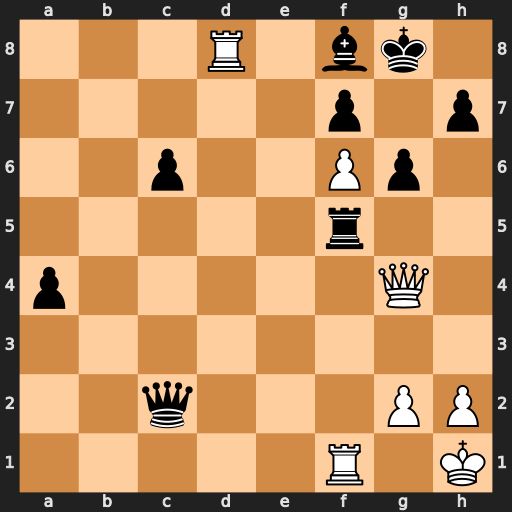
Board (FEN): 3R1bk1/5p1p/2p2Pp1/5r2/p5Q1/8/2q3PP/5R1K
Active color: w
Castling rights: -
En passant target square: -
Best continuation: Rxf8+ Kxf8 Qb4+ c5 Qb8#